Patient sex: M
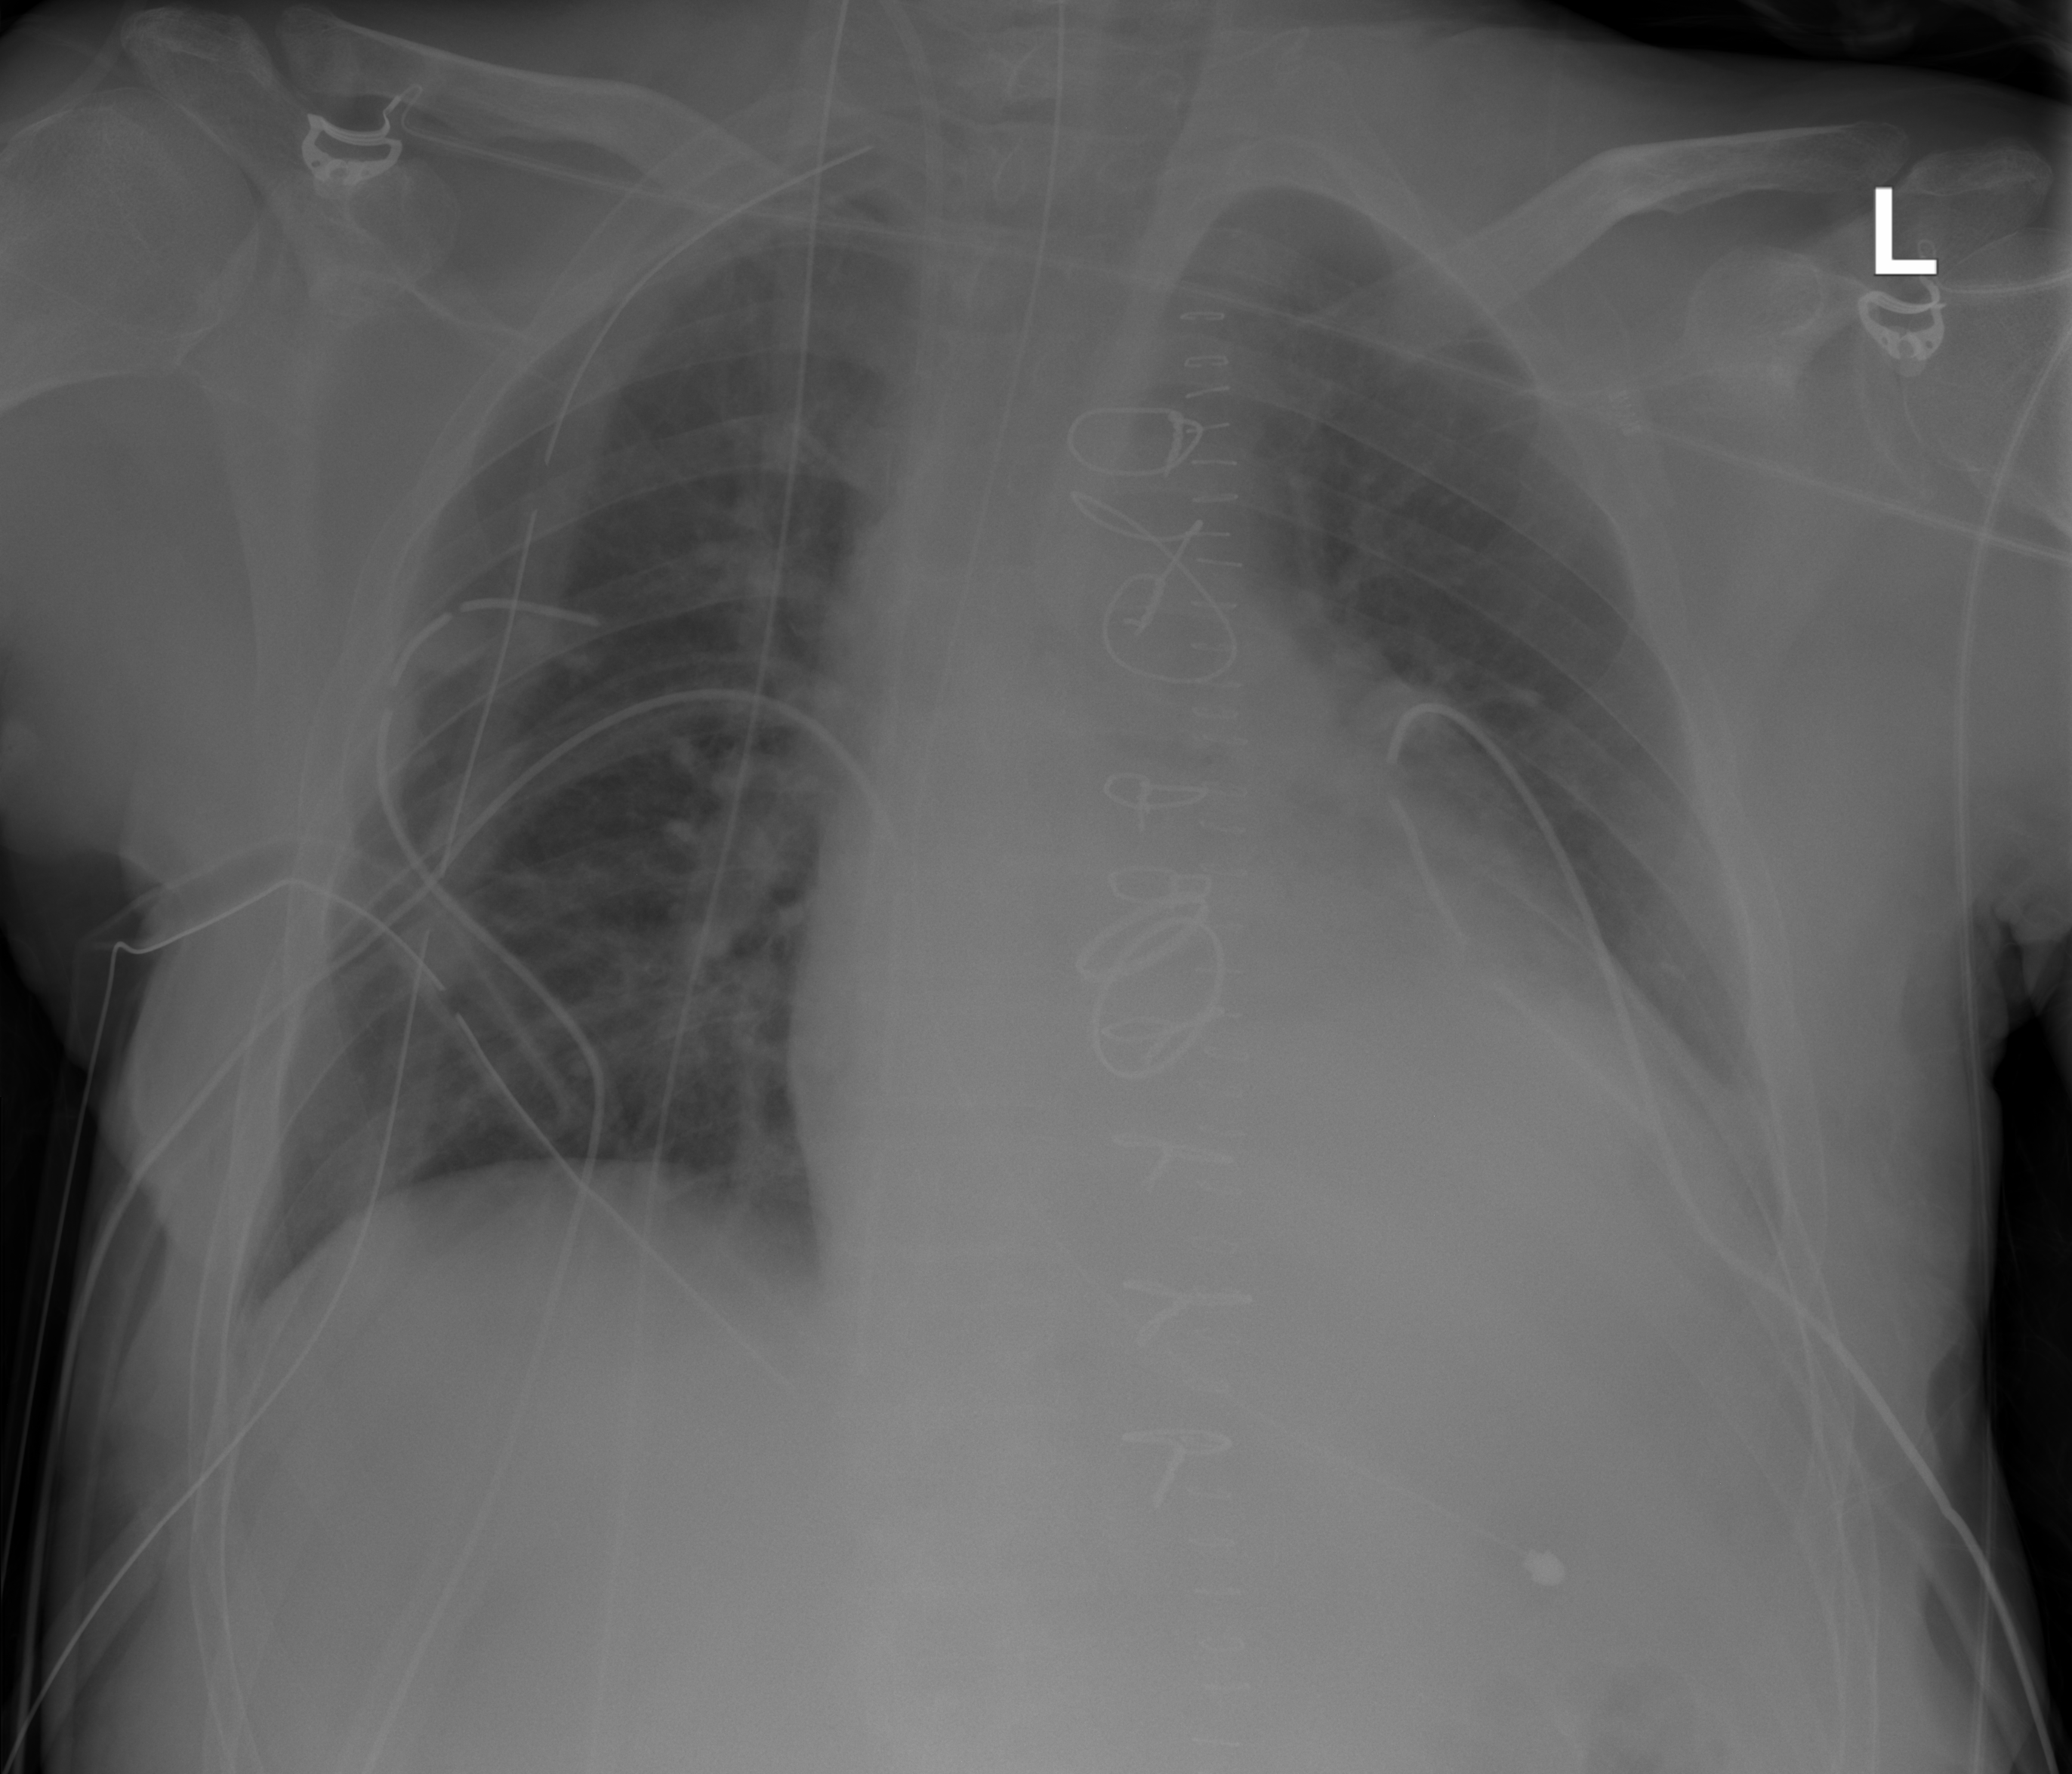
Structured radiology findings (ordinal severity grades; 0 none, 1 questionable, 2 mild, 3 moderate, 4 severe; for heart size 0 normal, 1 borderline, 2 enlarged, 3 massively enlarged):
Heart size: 2
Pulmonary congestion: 2
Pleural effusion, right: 0
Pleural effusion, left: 2
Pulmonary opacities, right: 0
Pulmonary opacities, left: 0
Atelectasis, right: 2
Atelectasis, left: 2